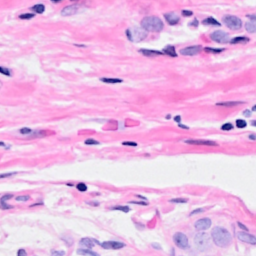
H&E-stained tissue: Breast